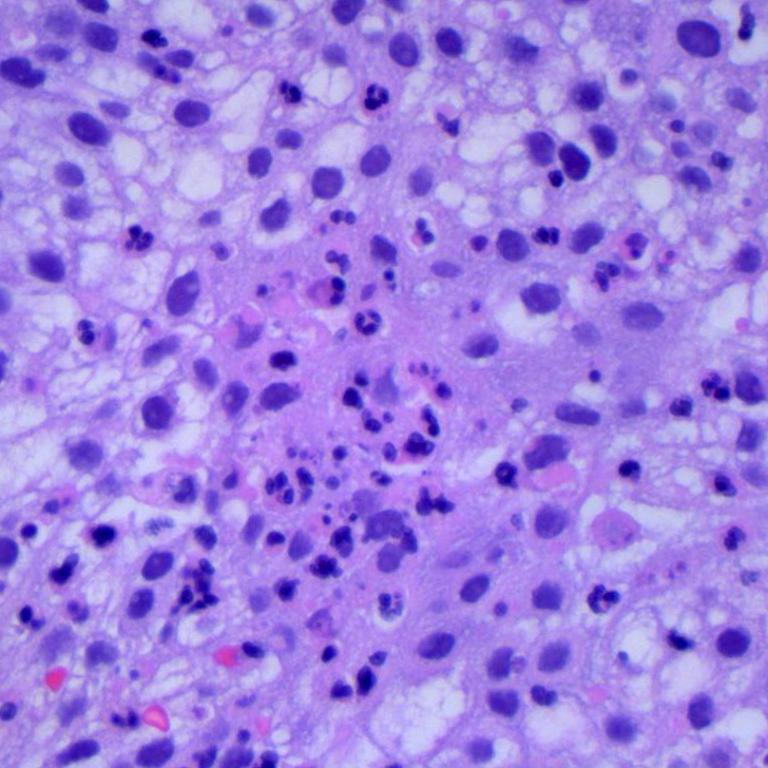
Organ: lung
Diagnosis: squamous carcinomas